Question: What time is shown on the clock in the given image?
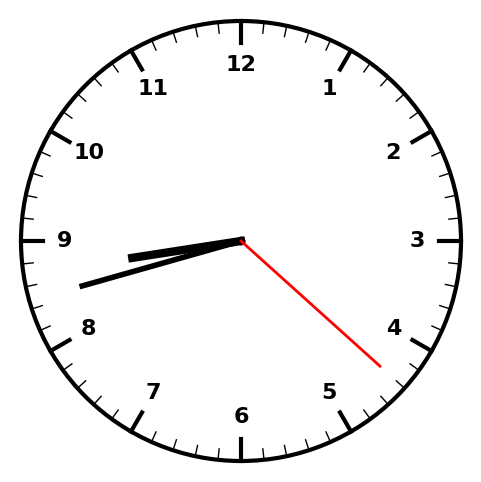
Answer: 08:42:22